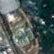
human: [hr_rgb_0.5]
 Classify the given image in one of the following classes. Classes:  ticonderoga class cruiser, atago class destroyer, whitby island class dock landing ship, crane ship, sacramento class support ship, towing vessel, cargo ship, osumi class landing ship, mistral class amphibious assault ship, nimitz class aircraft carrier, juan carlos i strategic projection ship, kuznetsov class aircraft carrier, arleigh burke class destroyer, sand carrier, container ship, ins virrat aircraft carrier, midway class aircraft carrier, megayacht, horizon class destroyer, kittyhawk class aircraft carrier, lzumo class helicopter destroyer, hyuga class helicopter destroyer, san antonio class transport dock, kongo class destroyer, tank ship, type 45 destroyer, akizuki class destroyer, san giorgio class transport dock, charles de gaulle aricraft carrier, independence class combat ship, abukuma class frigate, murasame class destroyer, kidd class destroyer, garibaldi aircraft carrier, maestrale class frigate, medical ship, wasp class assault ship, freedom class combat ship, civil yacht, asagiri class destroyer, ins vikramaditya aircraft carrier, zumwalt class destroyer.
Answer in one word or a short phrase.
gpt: Towing vessel